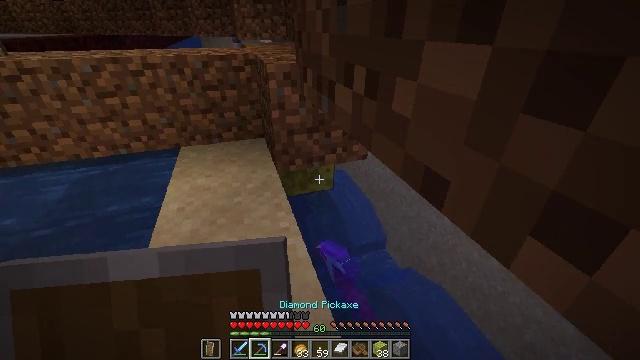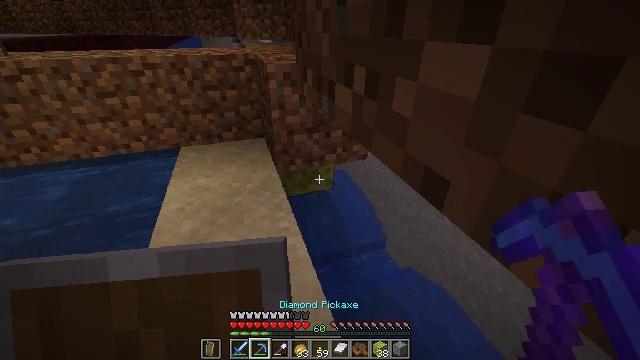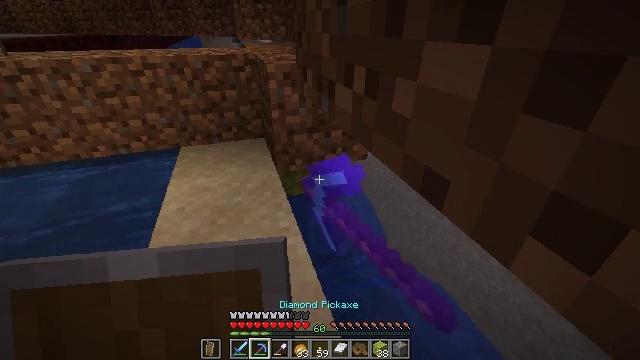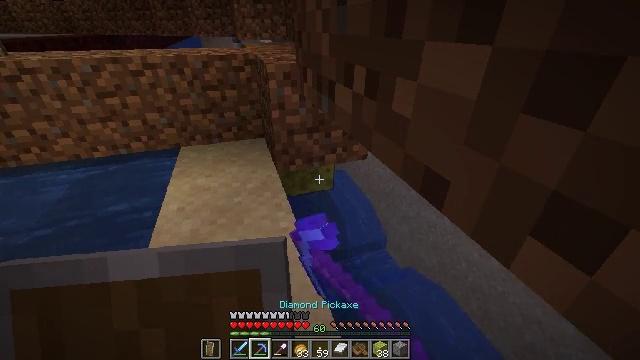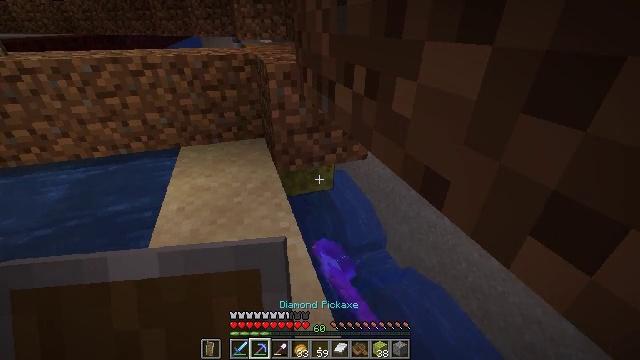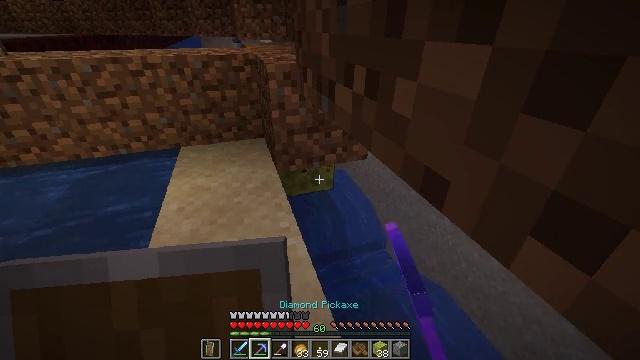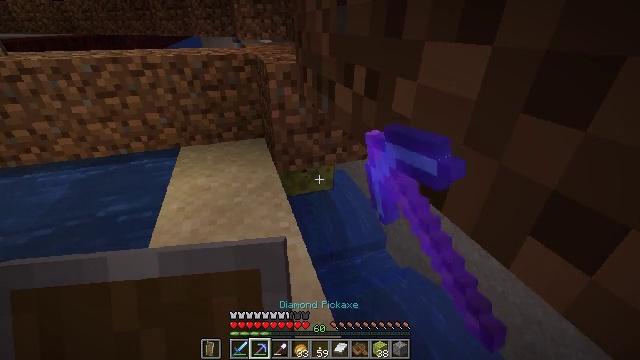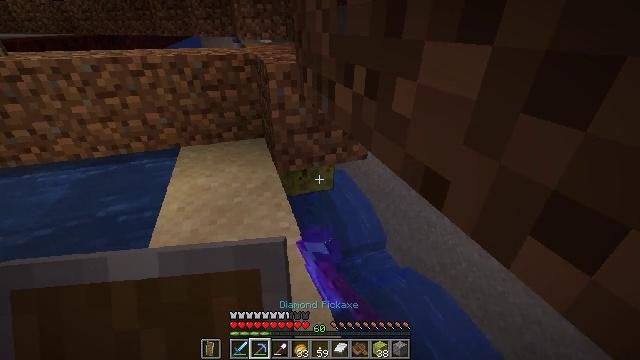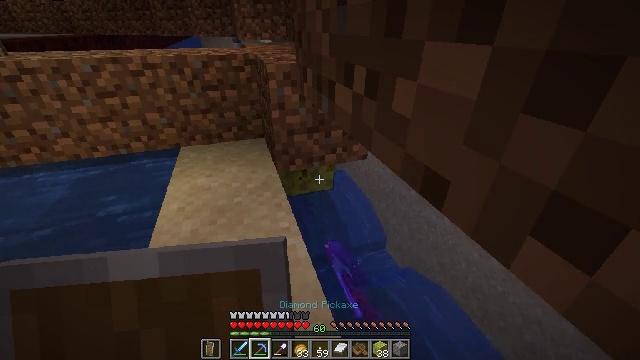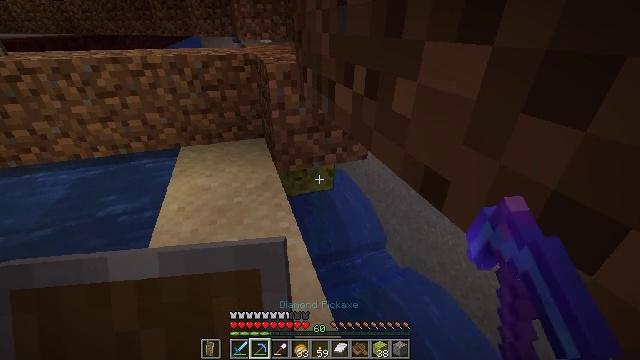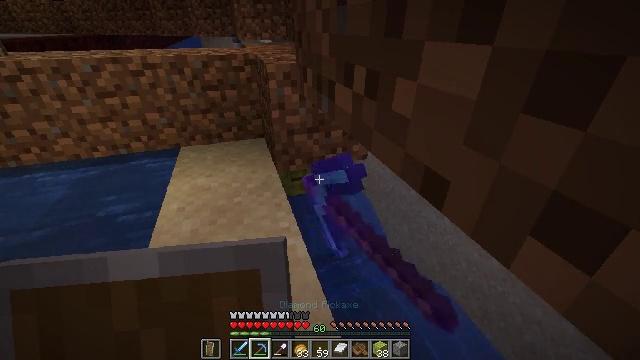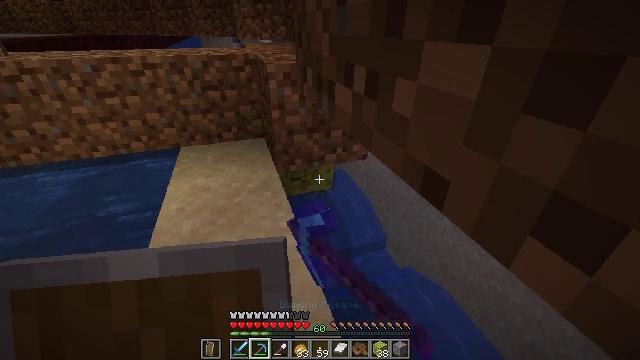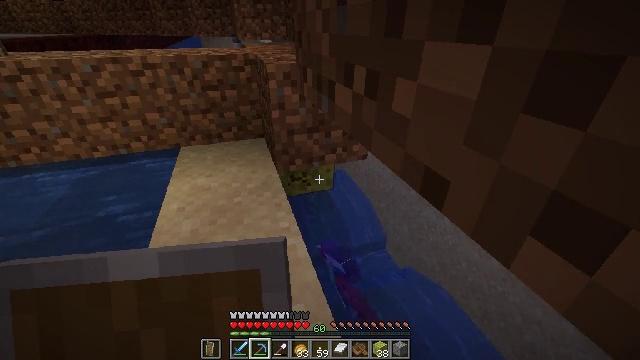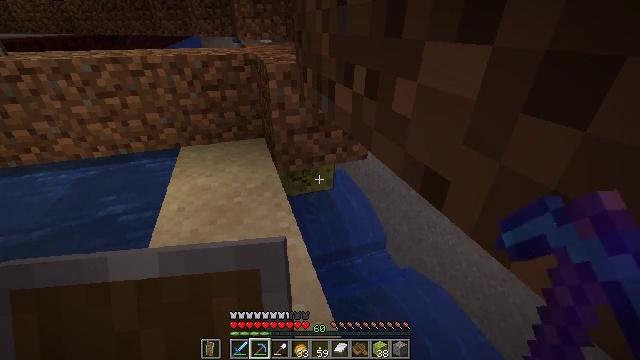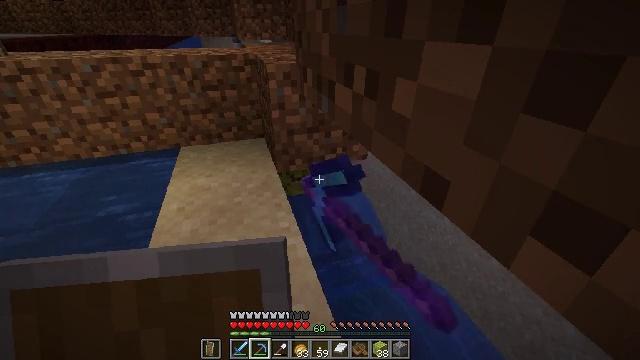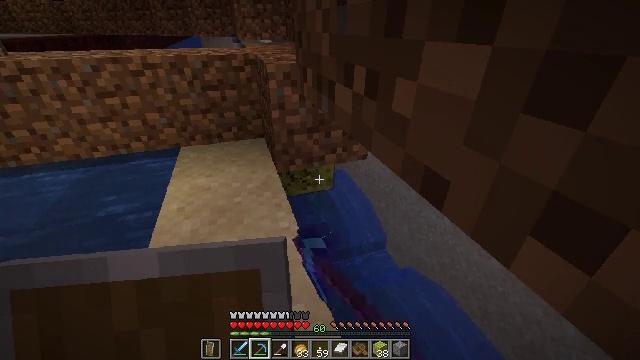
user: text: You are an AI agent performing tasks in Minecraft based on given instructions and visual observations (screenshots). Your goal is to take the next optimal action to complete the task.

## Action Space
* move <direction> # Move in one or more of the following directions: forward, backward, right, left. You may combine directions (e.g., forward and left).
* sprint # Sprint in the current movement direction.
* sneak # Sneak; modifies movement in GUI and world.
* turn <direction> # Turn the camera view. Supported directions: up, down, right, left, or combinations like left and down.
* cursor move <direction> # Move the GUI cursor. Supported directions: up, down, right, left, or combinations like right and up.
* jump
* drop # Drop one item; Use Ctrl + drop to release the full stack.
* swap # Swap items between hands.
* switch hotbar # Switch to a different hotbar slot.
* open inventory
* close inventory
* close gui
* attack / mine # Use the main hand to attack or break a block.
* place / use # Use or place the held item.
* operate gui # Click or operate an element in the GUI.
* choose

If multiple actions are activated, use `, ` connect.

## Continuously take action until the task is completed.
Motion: motion action
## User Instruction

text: Destroy the wet sponge to pick it up.
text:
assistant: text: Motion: sneak, attack / mine
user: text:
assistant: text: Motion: sneak, attack / mine
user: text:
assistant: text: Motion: sneak, attack / mine
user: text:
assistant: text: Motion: sneak, attack / mine
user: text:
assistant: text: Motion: sneak, attack / mine
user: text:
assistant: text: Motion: sneak, attack / mine
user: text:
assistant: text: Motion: sneak, attack / mine
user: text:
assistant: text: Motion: sneak, attack / mine
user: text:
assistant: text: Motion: sneak, attack / mine
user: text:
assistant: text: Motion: sneak, attack / mine
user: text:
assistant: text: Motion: sneak, attack / mine
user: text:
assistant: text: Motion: sneak, attack / mine
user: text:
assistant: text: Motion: sneak, attack / mine
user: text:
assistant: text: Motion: sneak, attack / mine
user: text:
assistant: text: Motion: sneak, attack / mine
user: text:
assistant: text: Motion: sneak, attack / mine
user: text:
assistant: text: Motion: sneak, attack / mine
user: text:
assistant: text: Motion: sneak, attack / mine
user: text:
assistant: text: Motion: sneak, attack / mine
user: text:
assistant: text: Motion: sneak, attack / mine
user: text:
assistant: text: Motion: sneak, attack / mine
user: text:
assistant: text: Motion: sneak, attack / mine
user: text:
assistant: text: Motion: sneak, attack / mine
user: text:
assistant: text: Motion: sneak, attack / mine
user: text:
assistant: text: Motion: sneak, attack / mine
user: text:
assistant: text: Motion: sneak, turn right and down
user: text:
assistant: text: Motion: sneak, turn right and down
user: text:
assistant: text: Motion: sneak, turn right and down
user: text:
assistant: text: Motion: sneak, turn right and down
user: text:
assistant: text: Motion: sneak, turn right and down